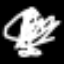
Label: angel